Question: There is a list of event types listed in column A, and there is large number of events in column C. Every event in column C has a feature that can have a number of states including "PDA" "tab" "device" and blank. Now I am trying to count the number of times each event type happened but only when the associated feature was "PDA" or blank :

Can you help me please?
Many Thanks,
Hamid
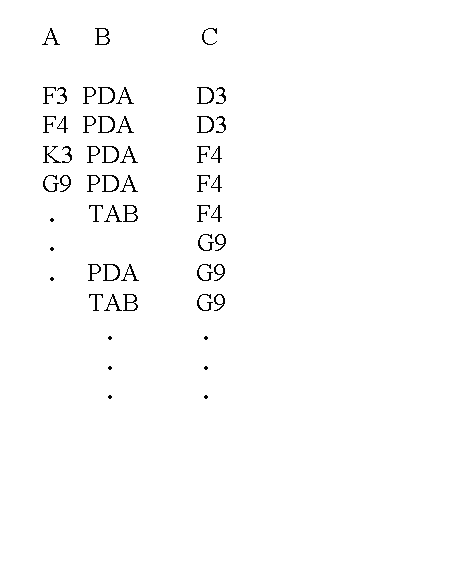
Answer: 'COUNTIFS' wouldn't work here because you can only set a criteria on the very same column (col 'A' in your case).
You can try this kind of formula (to get the whole values):
'''
SUMPRODUCT((A1:A10=C1:C10)*(OR(B1:B10="PDA",BA:B10=" ")))
'''
If you want to get the values for each value, try (in cell 'D1' for instance):
'''
SUMPRODUCT(($C$1:$C$10=A1)*(OR($B$1:$B$10="PDA",ISEMPTY($B$1:$B$10))))
'''
And drag and drop the values till the end
Depending on the data formatting, you could try using a